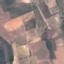
Land use / land cover: PermanentCrop